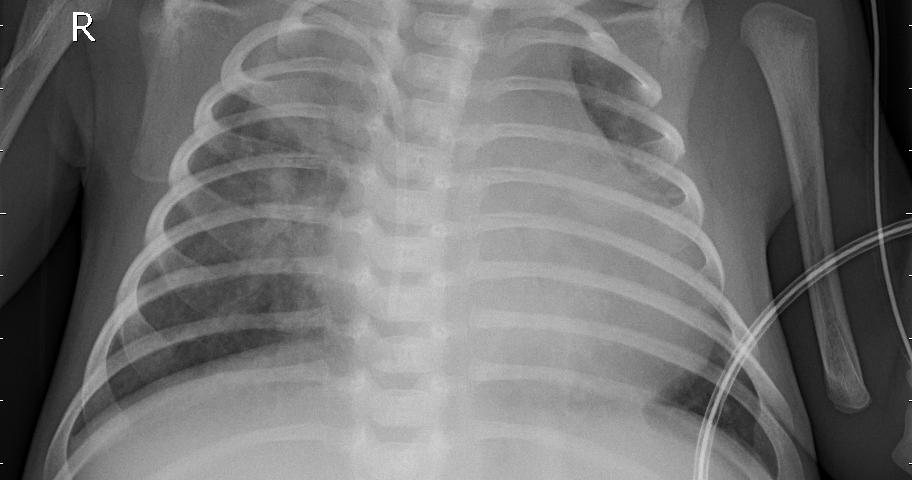
Diagnosis: PNEUMONIA